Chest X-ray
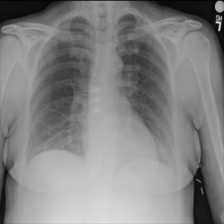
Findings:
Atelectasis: negative
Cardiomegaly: negative
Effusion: negative
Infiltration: negative
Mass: negative
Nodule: positive
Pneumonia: negative
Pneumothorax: negative
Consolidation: negative
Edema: negative
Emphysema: negative
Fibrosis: negative
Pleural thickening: negative
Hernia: negative